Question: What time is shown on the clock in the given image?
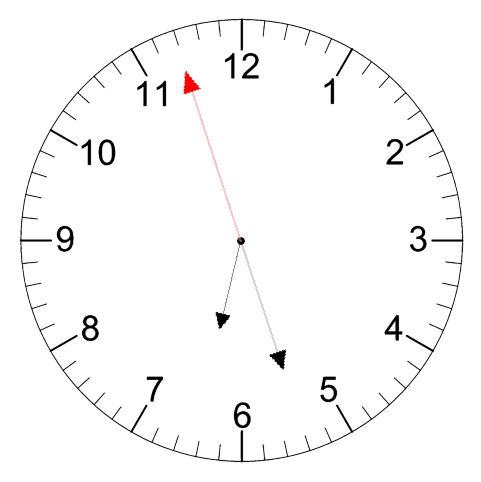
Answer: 06:26:57